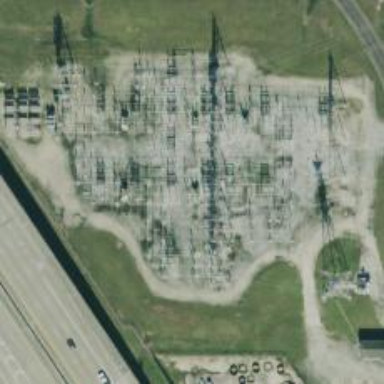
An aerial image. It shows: Switch for power supply.